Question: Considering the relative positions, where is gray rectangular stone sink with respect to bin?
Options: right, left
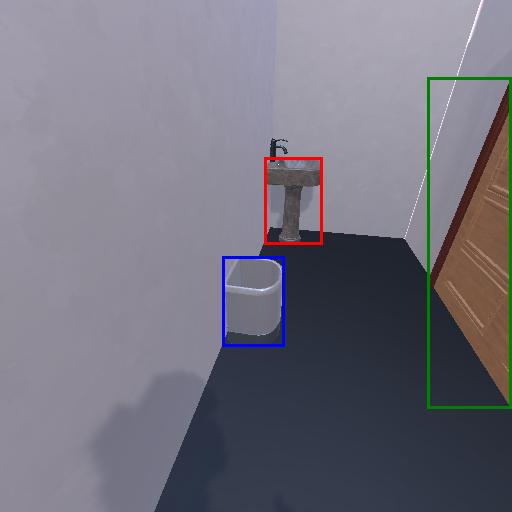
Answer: right